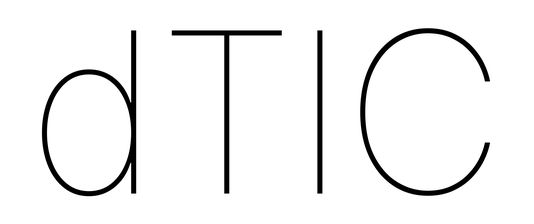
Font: Inter_Thin